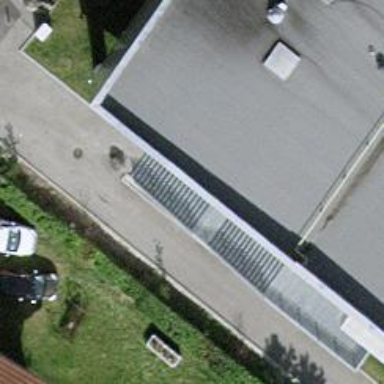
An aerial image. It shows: Metal steps on the road.